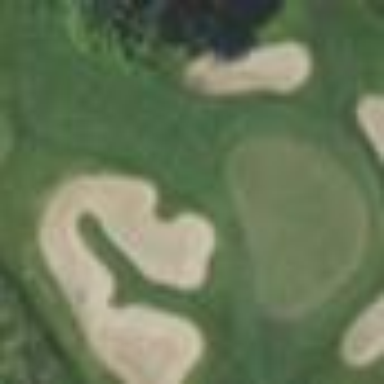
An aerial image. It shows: Golf fairway surrounded by grass.